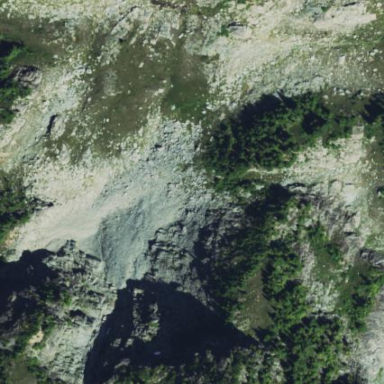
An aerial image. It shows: Natural scree.